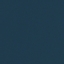
Land use / land cover: SeaLake